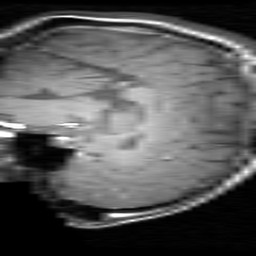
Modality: T1w
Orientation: sagittal